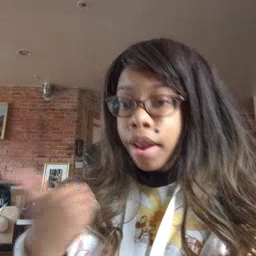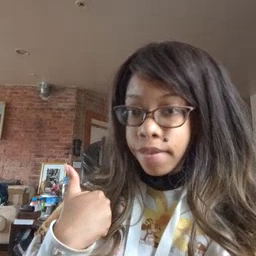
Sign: have